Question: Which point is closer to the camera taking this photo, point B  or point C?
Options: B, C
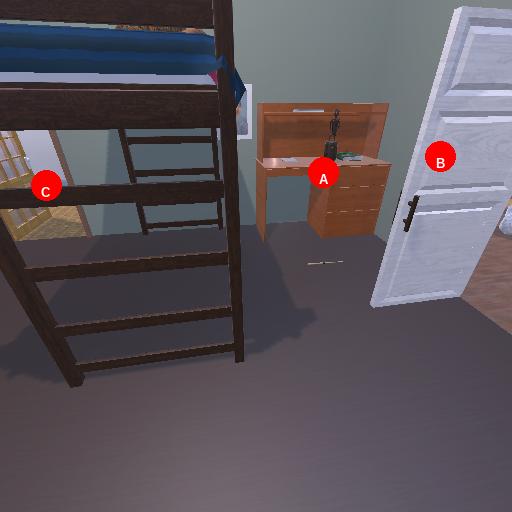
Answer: B